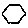
Label: hexagon